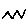
Label: zigzag